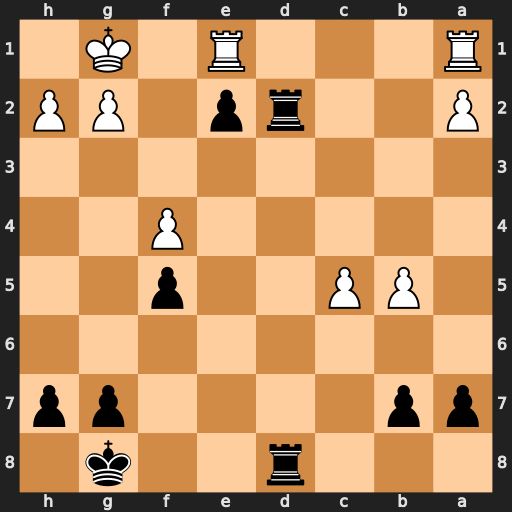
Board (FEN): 3r2k1/pp4pp/8/1PP2p2/5P2/8/P2rp1PP/R3R1K1
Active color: b
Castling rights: -
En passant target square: -
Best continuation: Rd1 Kf2 Rxa1